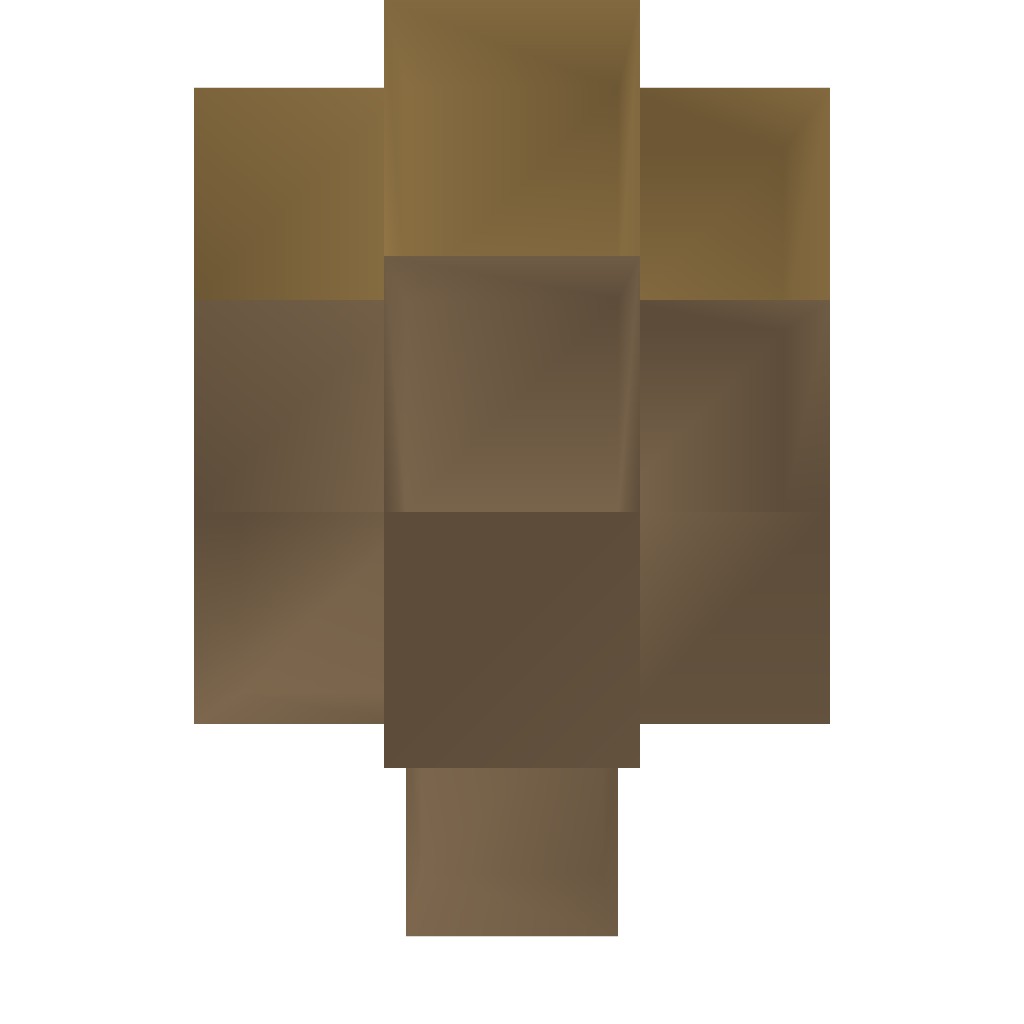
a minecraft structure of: Wood Lamp